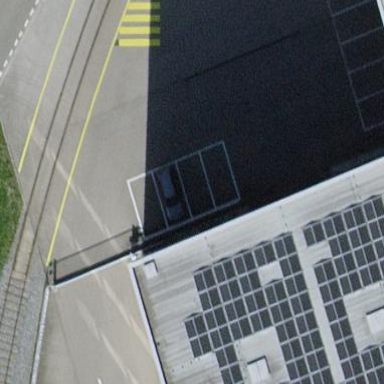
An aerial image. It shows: Street-side parking lot with asphalt surface.